Question: I have some linked lists in my code. Each linked list is a part of a large structure in a C code which is a local variable of a function. The code uses another function to populate the list, performs some other operations then calls a third function to print and delete it. First node needs not be deleted.
The function prints all of the data correctly, so there are no dangling pointers etc. But when I try to free the memory, I get heap corruption error. One sample of code which throws this error is:
'''
flag = 0;
while( stpBS_current != NULL && stpFlags_current != NULL ){
// Linked list printing code is removed for clarity
if( flag == 1 ){
stpPrev = stpBS_current;
stpFlags_prev = stpFlags_current;
stpBS_current = (struct BasicService *)stpBS_current->pNext;
stpFlags_current = (struct BasicService_Flags *)stpFlags_current->pNext;
free( stpPrev );
free( stpFlags_prev );
}
else
{
stpBS_current = (struct BasicService *)stpBS_current->pNext;
stpFlags_current = (struct BasicService_Flags *)stpFlags_current->pNext;
flag = 1;
}
}
'''
'stpPrev' and 'stpFlags_prev' are local variables, 'stpBS_current' and 'stpFlags_current' are passed as argument in the print/delete function. The casting is performed because the original linked list has 'void *'. As the same function prints all of the stored data correctly and this memory has not been freed elsewhere so I'm sure the pointers are correct.
I'm totally at a loss here. Everything on Google is about buffer overflows but I'm sure this is not the case. I'm using MS Visual C++ 2010 and the error it shows is:
> Windows has triggered a breakpoint in ZTE Parser [24.04.2012].exe.This may be due to a corruption of the heap, which indicates a bug in
ZTE Parser [24.04.2012].exe or any of the DLLs it has loaded.This may also be due to the user pressing F12 while ZTE Parser
[24.04.2012].exe has focus.
Of course I haven't pressed F12 so that's out of question.
If I ignore the first error and continue code's execution then I get a couple of Assertion failures from same call to 'free()' before it returns and eventually end up with:

Are the void pointers culprit? But after all malloc() and free() use void pointer so IMO this shouldn't be a problem.
I believe heap is a global memory so allocating and de-allocating in different functions shouldn't be a problem.
Code which allocates the memory is straightforward (2 linked lists). I have removed the head node initialization code for clarity:
'''
stpBSC_current->pNext = malloc( sizeof(struct BasicServiceCode) );
stpFlags_current->pNext = calloc( 1, sizeof(struct BasicServiceCode_Flags) );
if( stpBSC_current->pNext == NULL || stpFlags_current->pNext == NULL )
exit( 1 );
else
{
stpBSC_current = (struct BasicServiceCode *)stpBSC_current->pNext;
stpFlags_current = (struct BasicServiceCode_Flags *)stpFlags_current->pNext;
}
'''
I think if there were any loop holes in memory allocation or link list management then the errors should have come up while printing of the lists or at least some of the data must come out as garbage, but it works just perfectly. The error comes up when I try to free the memory. Any help and ideas will be highly appreciated. Thanks in advance.
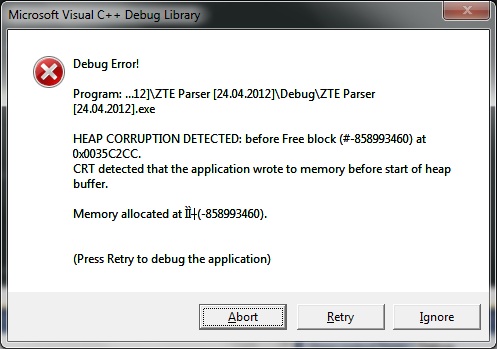
Answer: Turns out that the flag condition was not correct (some printing code is not shown in the Question).
The 'free()' was trying to free the head node which wasn't allocated using 'malloc()'. It was a statically allocated variable. So this wasn't technically heap corruption as the initial error suggested, but as the assertion failure error specified, 'free()' was attempting to free some memory located the start of heap buffer, on the stack of course. This was causing the error.
@everyone Thanks for the help and suggestions.